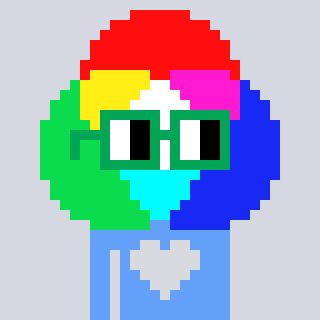
a pixel art character with square green glasses, a color circle-shaped head and a blue-colored body on a cool background